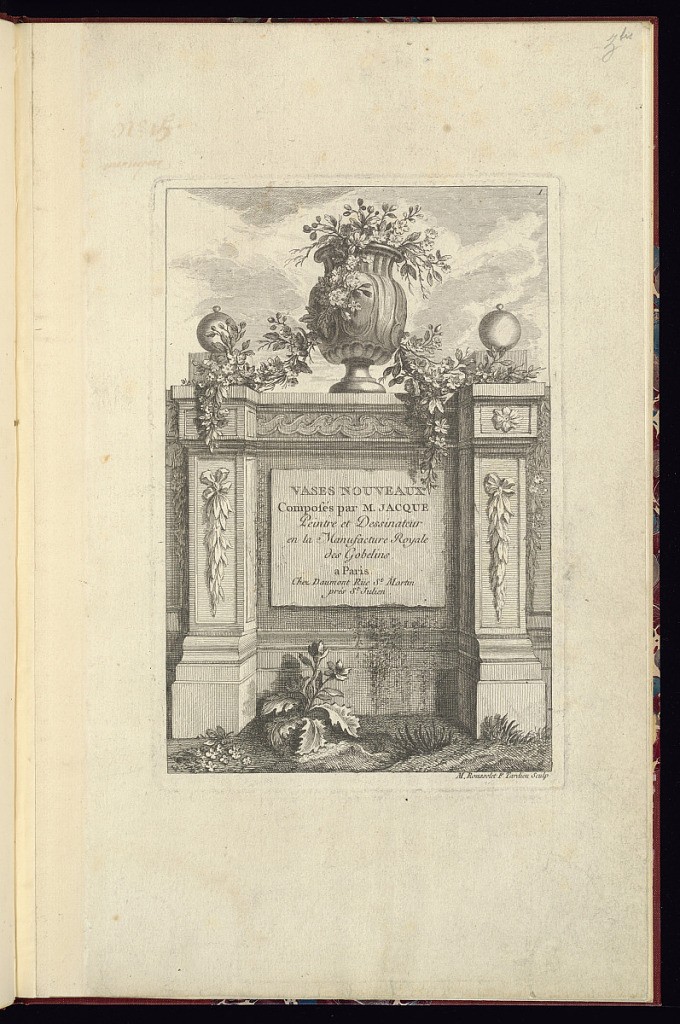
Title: VASES NOUVEAUX
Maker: Maurice Jacques, French, ca. 1712–1784
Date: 1760-1775
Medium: Etching and engraving on paper
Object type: Print
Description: Vase design filled with flowers and elevated on a monumental plinth. The plinth is decorated with a wave band at the top, and festoons running down the sides. The title of the series and publication information is inscribed on a plaque at the center. The objects are placed in a landscape, with a sense of ground and sky etched into the plate. The plate is lettered with the name of the engraver and numbered.